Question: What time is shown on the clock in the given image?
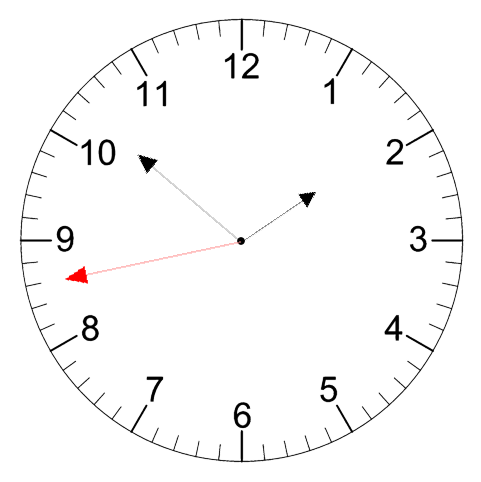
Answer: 01:51:43